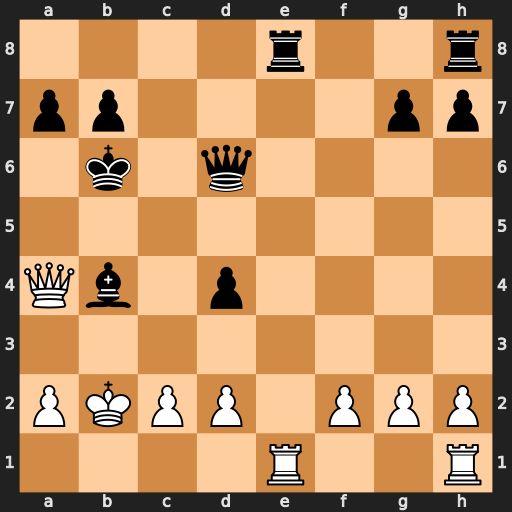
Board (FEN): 4r2r/pp4pp/1k1q4/8/Qb1p4/8/PKPP1PPP/4R2R
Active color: w
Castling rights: -
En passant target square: -
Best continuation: Rxe8 Rxe8 Qxe8